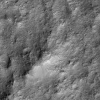
Atmospheric dust classification: not_dusty